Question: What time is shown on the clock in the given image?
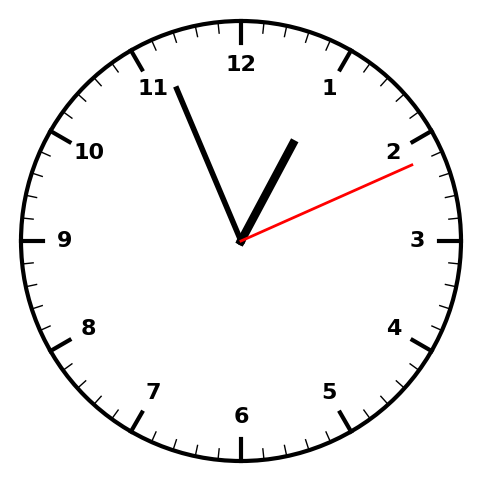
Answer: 12:56:11